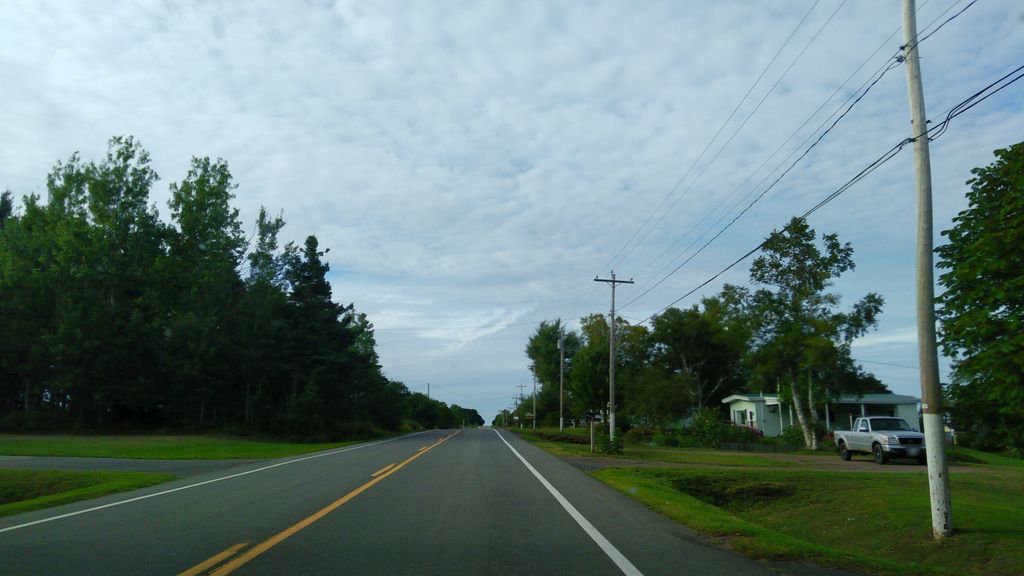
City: charlottetown